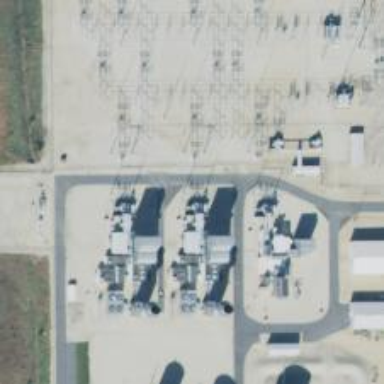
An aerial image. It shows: Switch for power supply.